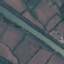
Label: River